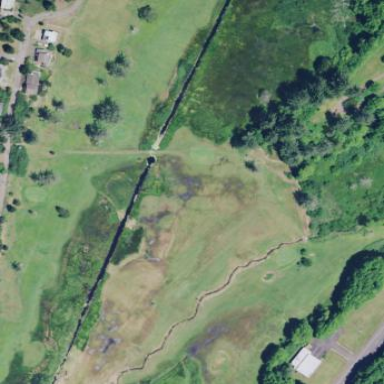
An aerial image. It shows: Golf course.